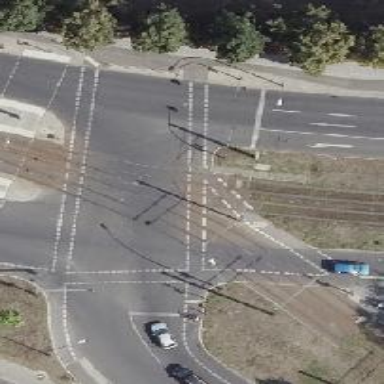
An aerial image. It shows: Tram level crossing on the railway.